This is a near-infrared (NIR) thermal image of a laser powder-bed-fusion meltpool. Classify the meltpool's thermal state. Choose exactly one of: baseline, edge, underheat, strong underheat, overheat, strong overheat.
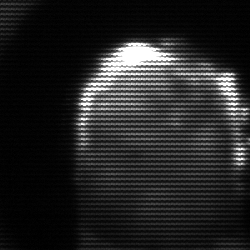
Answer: baseline